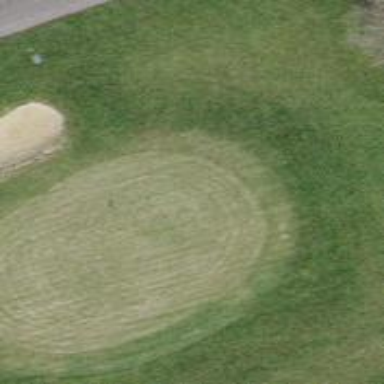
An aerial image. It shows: Green golf area with grass land use.